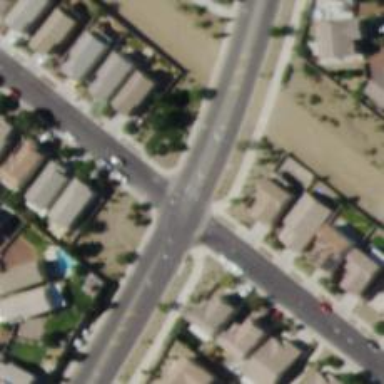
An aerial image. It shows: Marked road crossing.